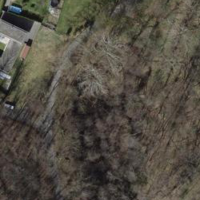
EUNIS habitat code: 53
Species observed at this site:
Acer campestre